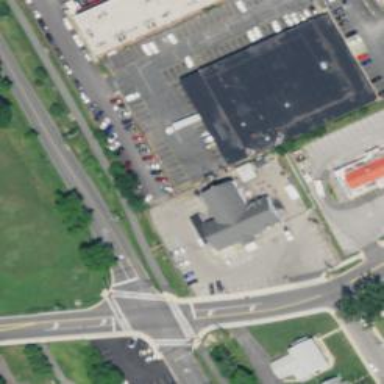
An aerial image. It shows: Commercial area.